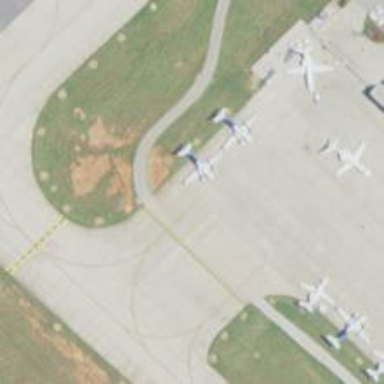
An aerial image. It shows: Image of taxiway at airport.